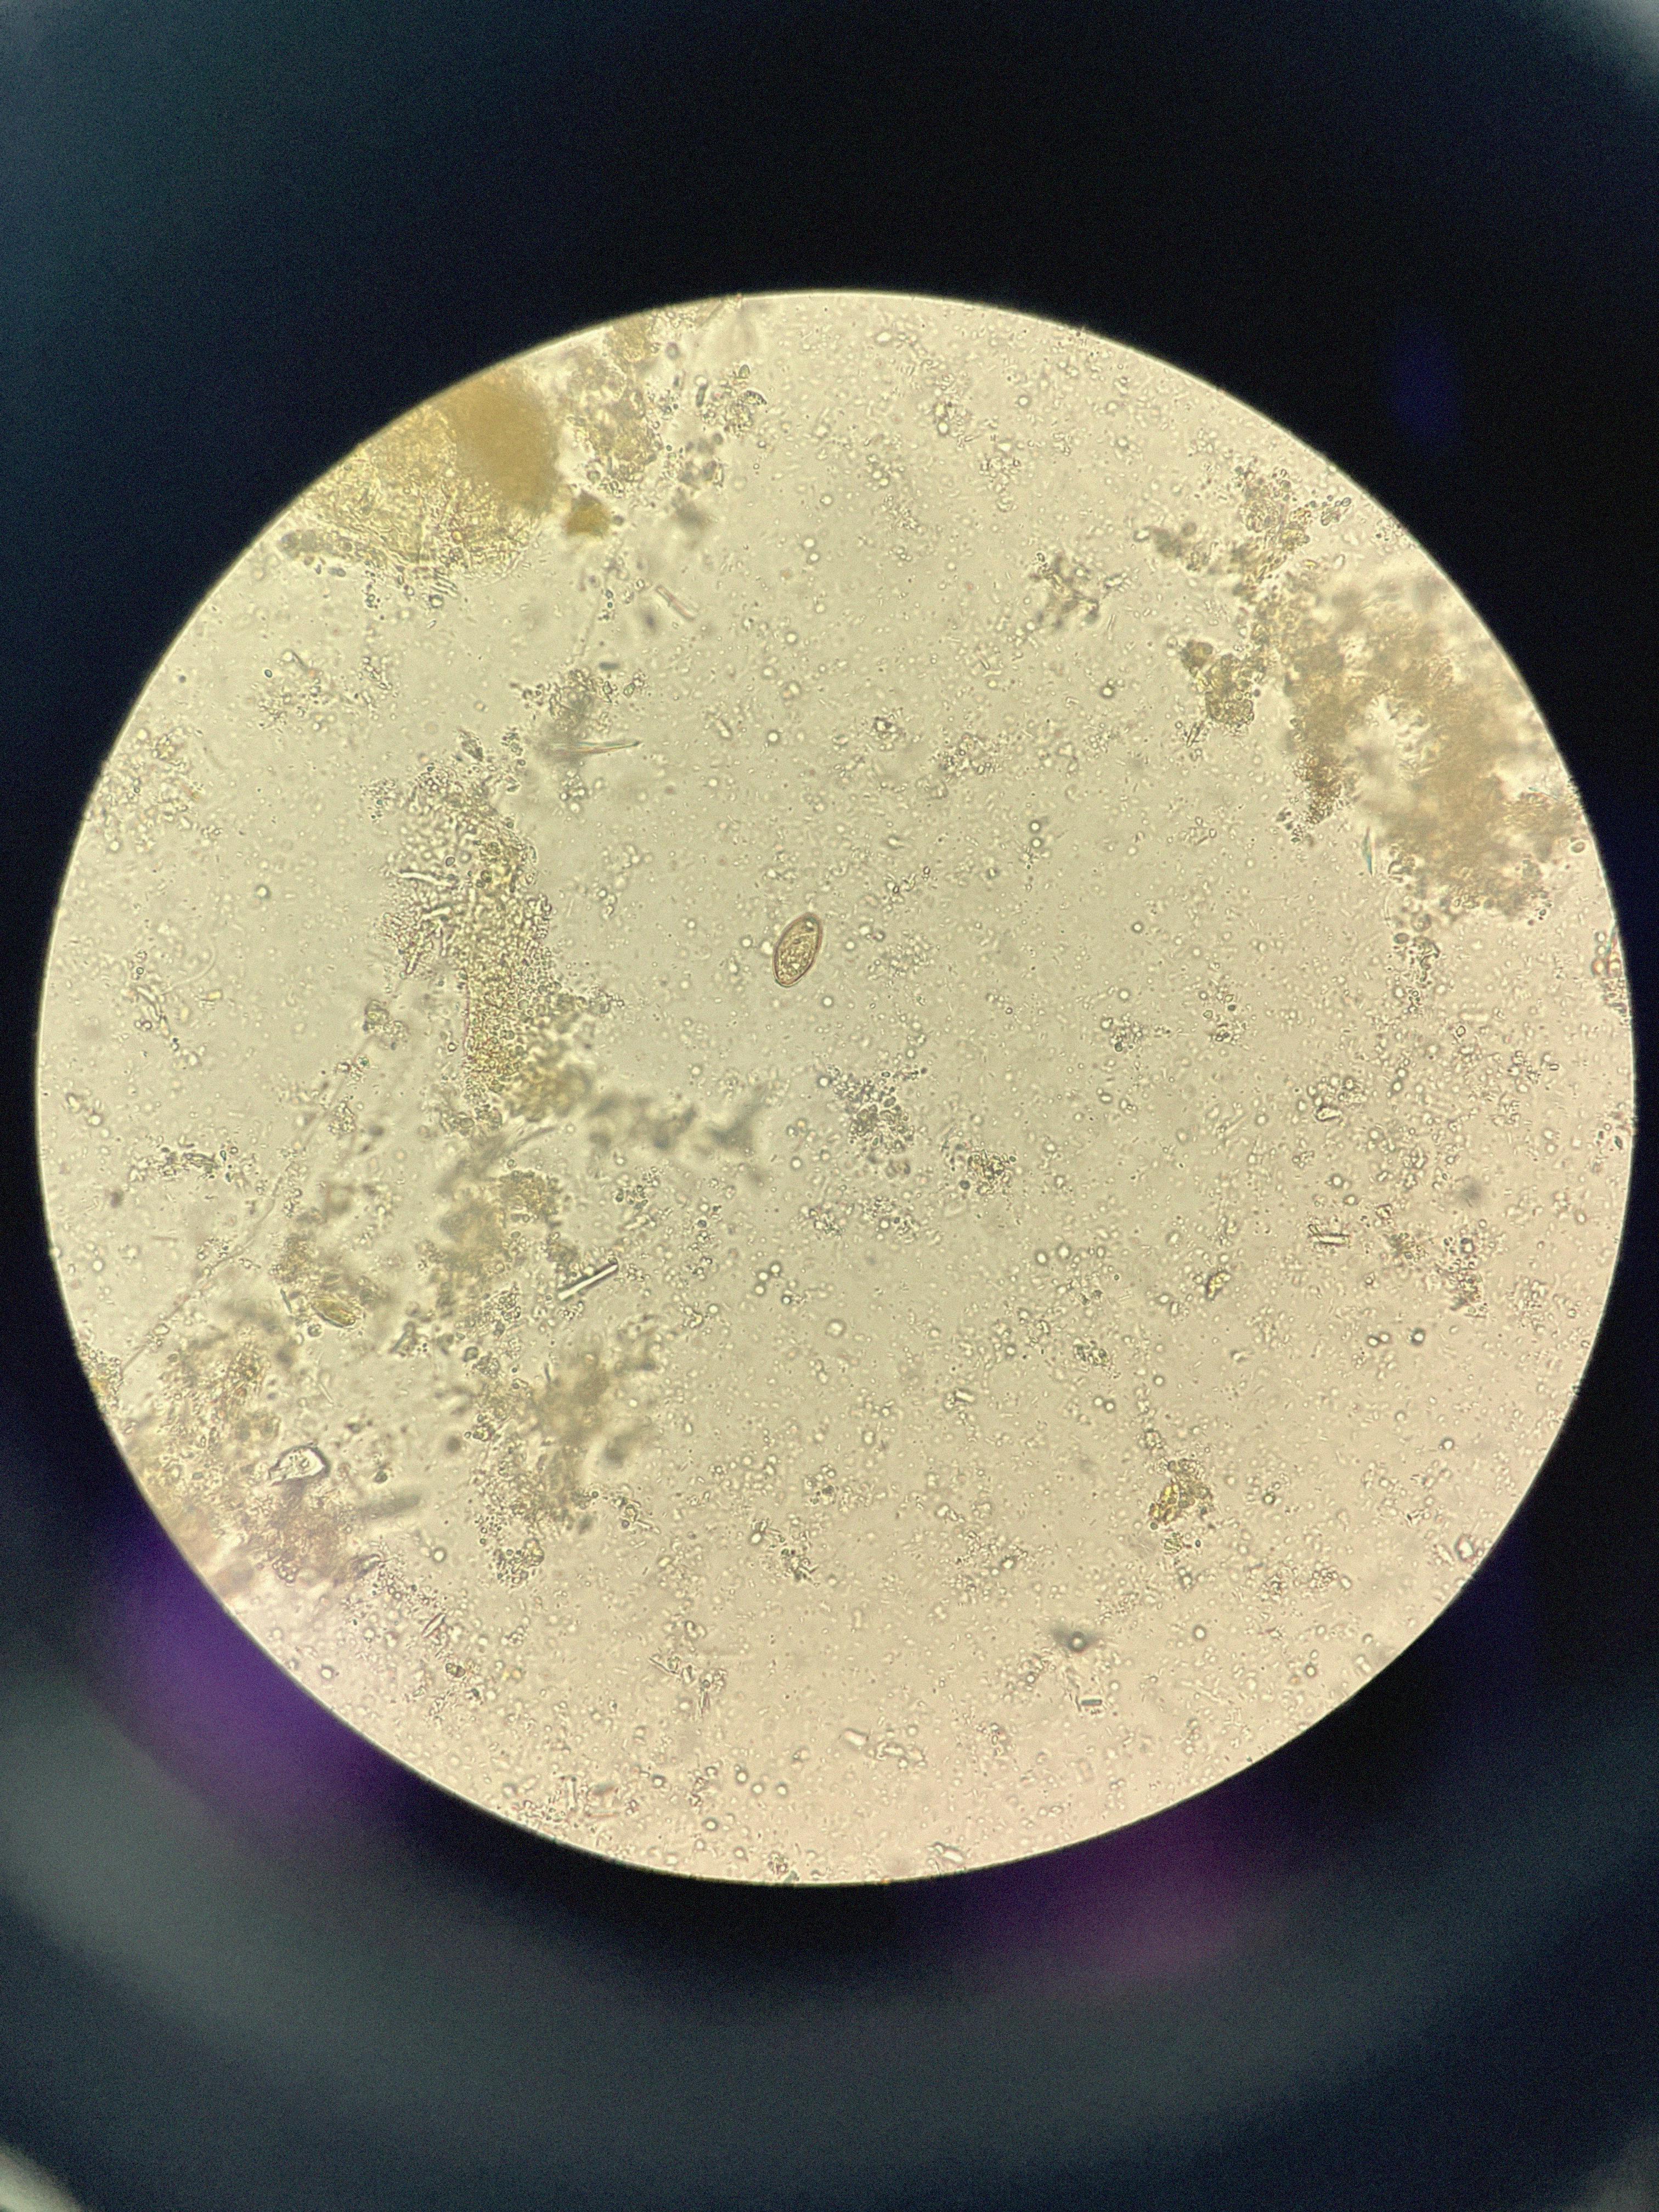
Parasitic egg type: Opisthorchis viverrine